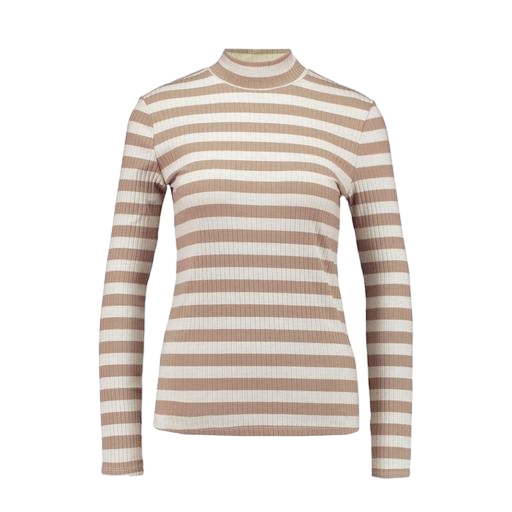
high-neck ribbed-jersey t-shirt, long-sleeve top, high-neck top, white background